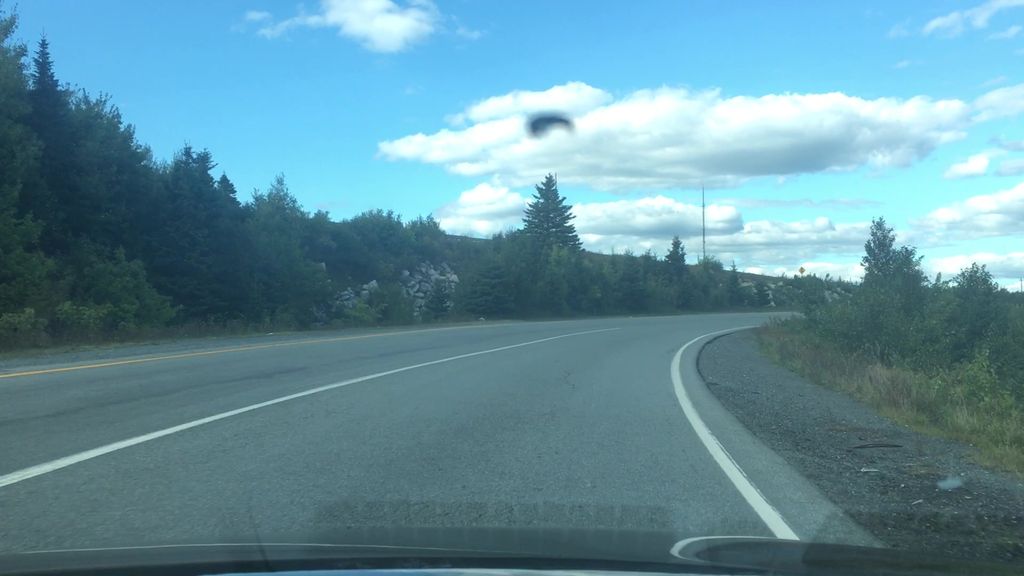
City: halifax